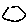
Label: circle